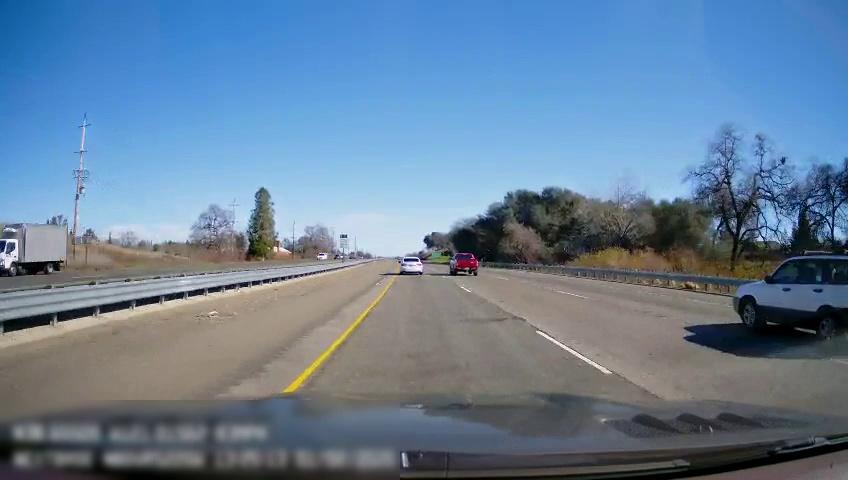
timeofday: Day
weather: Sunny
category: Drivable Space
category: Drivable Space
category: Vehicles | Truck
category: Vehicles | Car
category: Vehicles | SUV
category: Vehicles | Truck
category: Vehicles | SUV
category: Lanes | Current Lane
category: Lanes | Current Lane
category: Lanes | Alternate Lane
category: Traffic | Signs